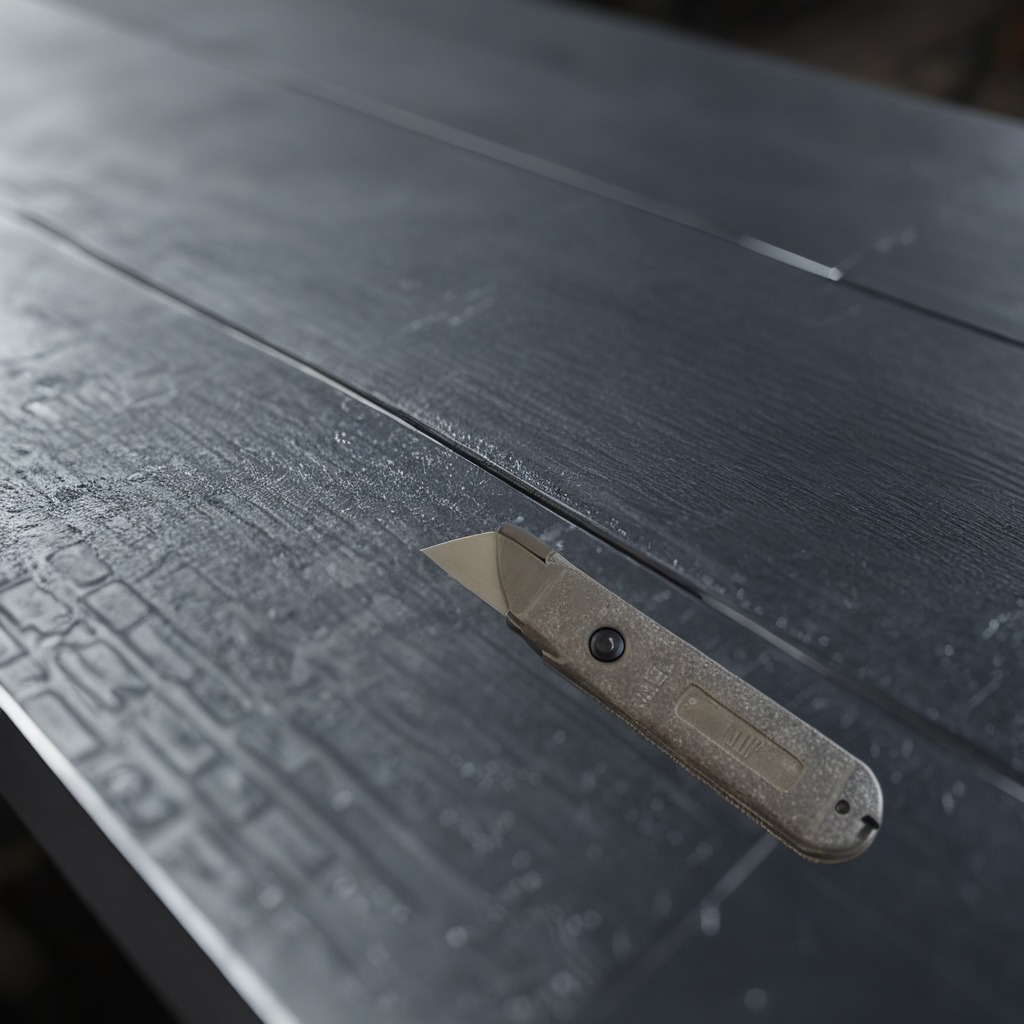
A utility knife is lying on the cold steel table in a mining workshop.